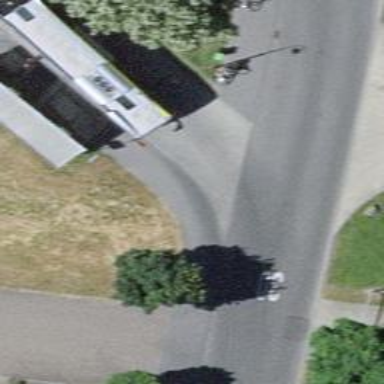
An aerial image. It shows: Sidewalk along the footway.